Question: I currently get a ClassNotFoundException whenever I try to test my Lambda function on AWS Lambda. The exception is shown here:
<URL>
I've searched online, including this link here: <URL>, to no avail.
I am working in Android Studio and created a JAR file (using this link: <URL> to use to upload the class to the AWS Lambda console.
Below is the structure of my project:
<URL>
When I upload my JAR file to the AWS Lambda console, the Configuration tab looks like this:[
I was previously told that it could have been because my JAR file was not an executable JAR file with a MANIFEST.MF file, but I definitely have that.
Any other reason as to why this error consistently pops up and how to fix it?
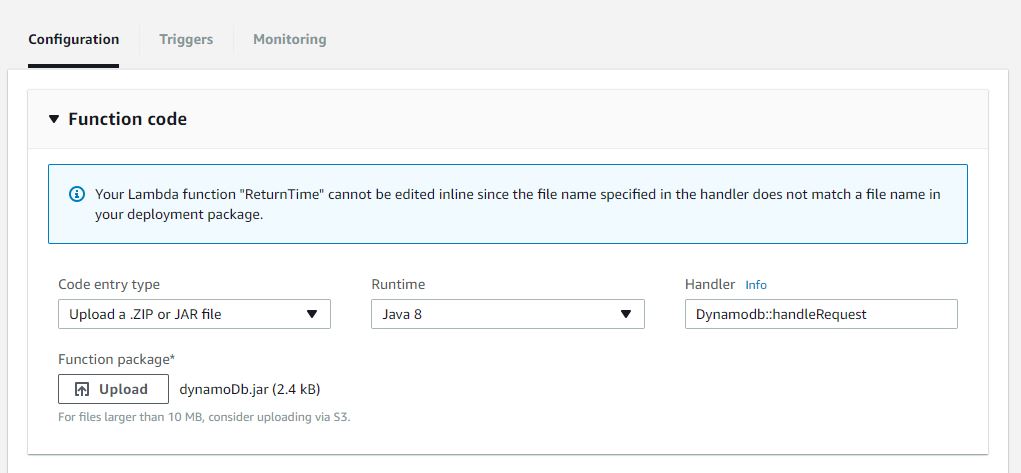
Answer: Your handler needs to include the full Java package. In your example, you need to have the handler be:
'edu.csulb.android.riseandshine.Dynamodb::handleRequest'
This is configured on the Lambda screen where you currently have 'Dynamodb::handleRequest'
My "hello world" Lambda in looks like the following. Note that this is a maven project so the code has to live where maven expects it. At the "root" of the directory where you're developing is the pom.xml file (below) and the Java file needs to live in 'src/main/java/com/hotjoe/aws/lambda/hello/handler'.
Once you have that and maven installed, run 'mvn clean package'. The deployable jar will be 'target/hello-world-lambda-1.0-SNAPSHOT.jar'. I deployed this to Lambda just now and can run it with the test:
'''
{
"key3": "value3",
"key2": "value2",
"key1": "value1"
}
'''
which is the default for the Lambda tests. This is all taken from the <URL> on creating a deployment. In my example, the Lambda handler is 'com.hotjoe.aws.lambda.hello.handler.HelloWorldLambdaHandler::handleRequest'.
The code I've used is below.
HelloWorldLambdaHandler.java
'''
package com.hotjoe.aws.lambda.hello.handler;
import com.amazonaws.services.lambda.runtime.Context;
import com.amazonaws.services.lambda.runtime.RequestHandler;
@SuppressWarnings("unused")
public class HelloWorldLambdaHandler implements RequestHandler<HelloWorldLambdaHandler.InputObject, String> {
public String handleRequest(InputObject inputObject, Context context) {
System.out.println( "got "" + inputObject + "" from call" );
return "{"result": "hello lambda java"}";
}
public static class InputObject {
private String key1;
private String key2;
private String key3;
public String getKey1() {
return key1;
}
public String getKey2() {
return key2;
}
public String getKey3() {
return key3;
}
public void setKey1(String key1) {
this.key1 = key1;
}
public void setKey2(String key2) {
this.key2 = key2;
}
public void setKey3(String key3) {
this.key3 = key3;
}
@Override
public String toString() {
return "InputObject{" +
"key1='" + key1 + ''' +
", key2='" + key2 + ''' +
", key3='" + key3 + ''' +
'}';
}
}
}
'''
pom.xml:
'''
<?xml version="1.0" encoding="UTF-8"?>
<project xmlns="http://maven.apache.org/POM/4.0.0"
xmlns:xsi="http://www.w3.org/2001/XMLSchema-instance"
xsi:schemaLocation="http://maven.apache.org/POM/4.0.0 http://maven.apache.org/xsd/maven-4.0.0.xsd">
<modelVersion>4.0.0</modelVersion>
<groupId>com.hotjoe.aws.lambda.hello</groupId>
<artifactId>hello-world-lambda</artifactId>
<version>1.0-SNAPSHOT</version>
<properties>
<maven.compiler.target>1.8</maven.compiler.target>
<maven.compiler.target>1.8</maven.compiler.target>
<project.build.sourceEncoding>UTF-8</project.build.sourceEncoding>
</properties>
<dependencies>
<dependency>
<groupId>com.amazonaws</groupId>
<artifactId>aws-lambda-java-core</artifactId>
<version>1.1.0</version>
</dependency>
</dependencies>
<build>
<plugins>
<plugin>
<groupId>org.apache.maven.plugins</groupId>
<artifactId>maven-shade-plugin</artifactId>
<version>3.1.0</version>
<configuration>
<createDependencyReducedPom>false</createDependencyReducedPom>
</configuration>
<executions>
<execution>
<phase>package</phase>
<goals>
<goal>shade</goal>
</goals>
</execution>
</executions>
</plugin>
</plugins>
</build>
</project>
'''